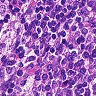
Metastatic tissue present: no